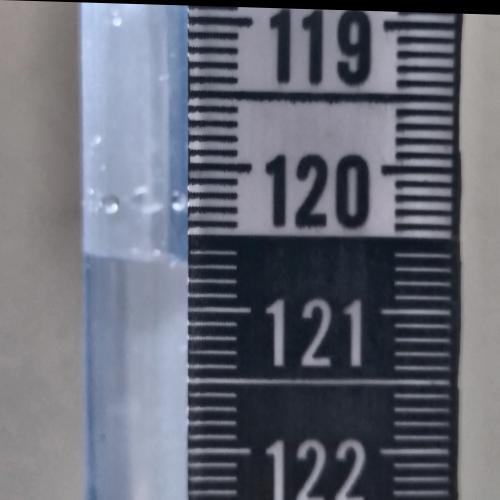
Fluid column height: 120.7 cm